Question: Count the number of objects in the diagram.
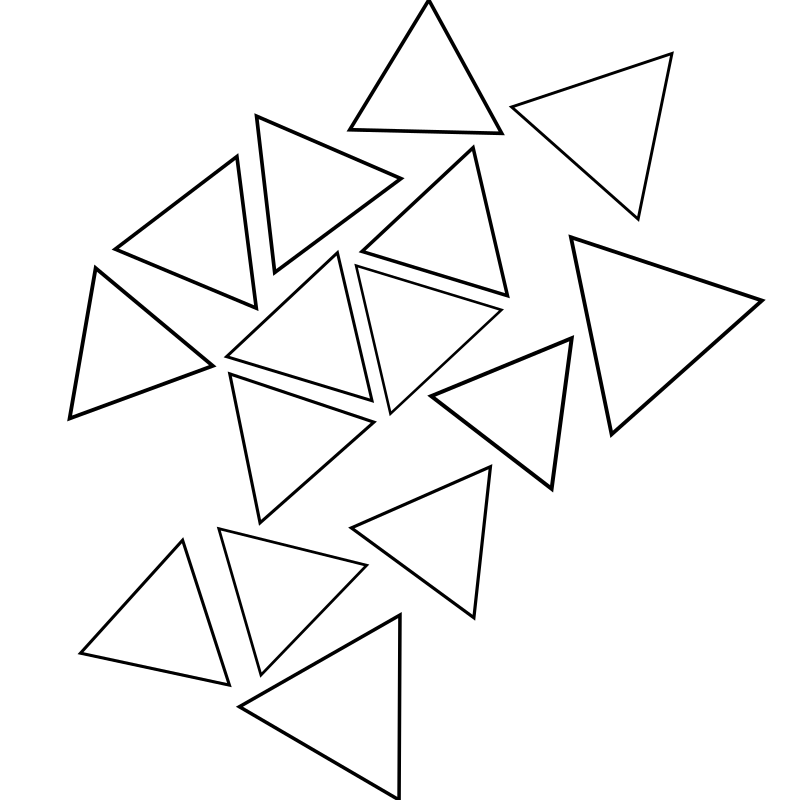
Answer: 15